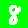
Digit: 8